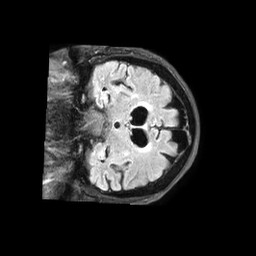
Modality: FLAIR
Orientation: coronal
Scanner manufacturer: philips
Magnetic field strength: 1.5 T
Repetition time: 6 s
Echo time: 0.1048 s